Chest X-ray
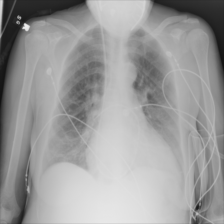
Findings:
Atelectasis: negative
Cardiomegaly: negative
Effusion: negative
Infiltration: negative
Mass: negative
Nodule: negative
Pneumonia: negative
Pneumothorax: negative
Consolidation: negative
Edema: negative
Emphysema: negative
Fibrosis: negative
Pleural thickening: negative
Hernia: negative